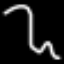
Label: squiggle